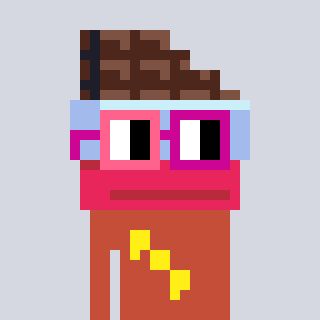
a pixel art character with square pink and red glasses, a chocolate-shaped head and a rust-colored body on a cool background